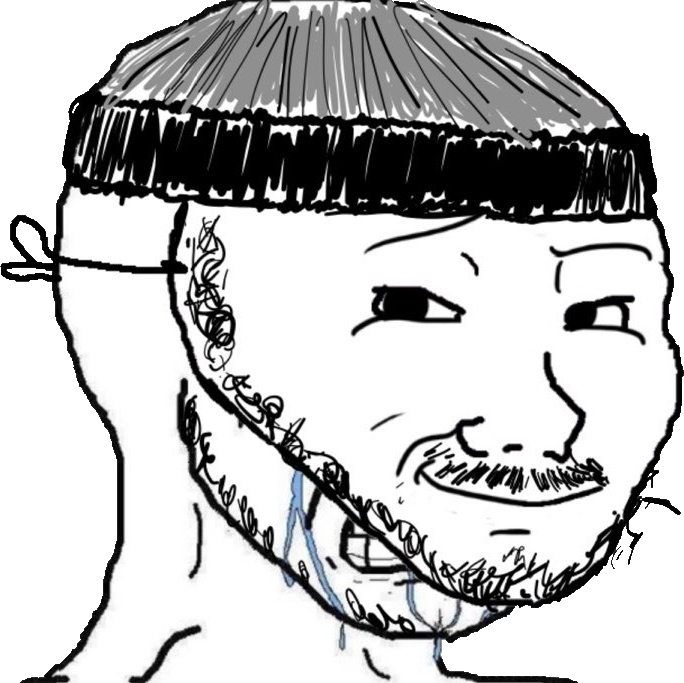
Label: 5_Crying_Wojak